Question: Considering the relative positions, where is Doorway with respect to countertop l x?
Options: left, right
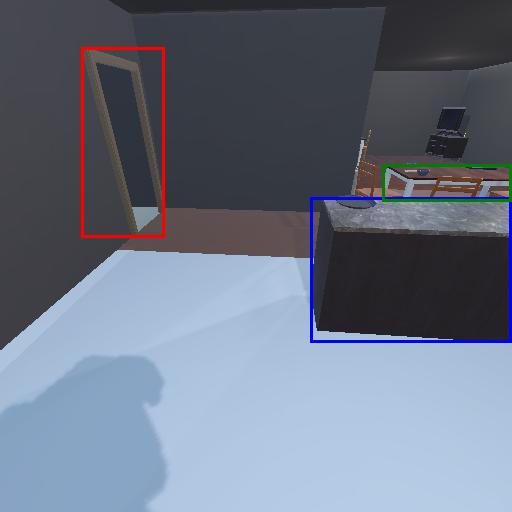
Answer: left